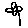
Label: flower